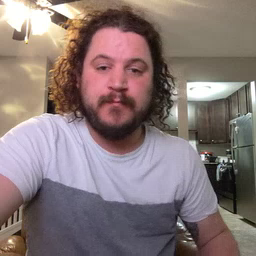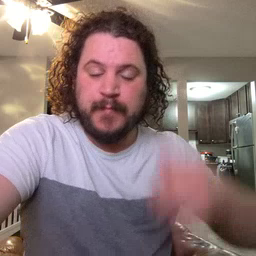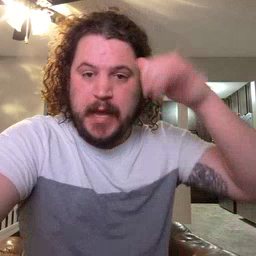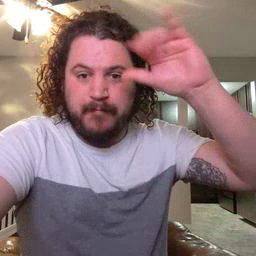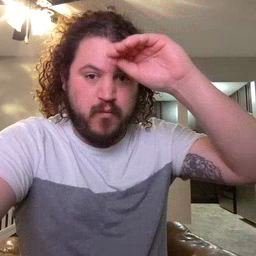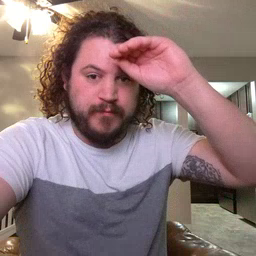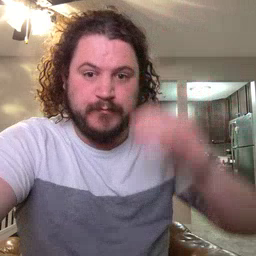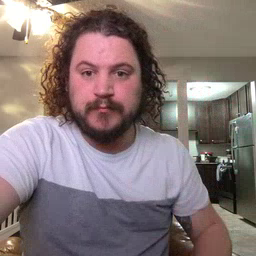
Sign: cowboy